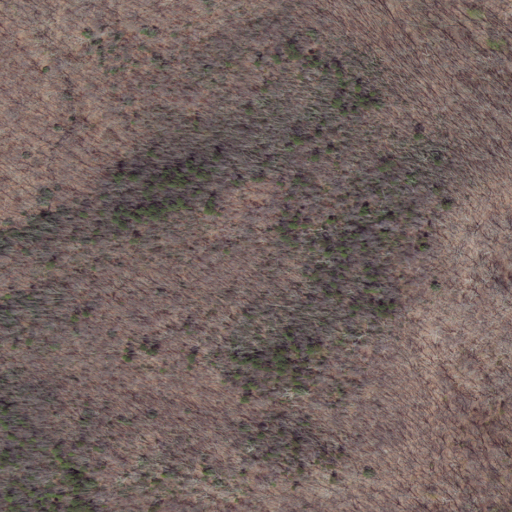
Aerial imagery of mountain in Virginia named Ragged Mountain containing deciduous forest and mixed forest